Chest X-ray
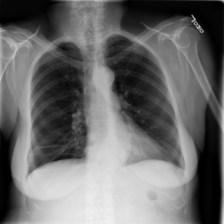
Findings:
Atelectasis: negative
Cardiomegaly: negative
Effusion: negative
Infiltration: negative
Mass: negative
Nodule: negative
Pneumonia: negative
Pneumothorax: negative
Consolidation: negative
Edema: negative
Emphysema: negative
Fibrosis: positive
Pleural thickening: negative
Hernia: negative